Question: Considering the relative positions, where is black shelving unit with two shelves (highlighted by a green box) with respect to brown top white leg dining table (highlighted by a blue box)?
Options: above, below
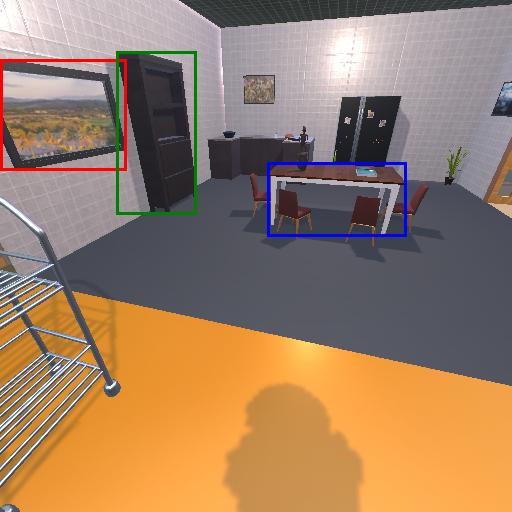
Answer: above